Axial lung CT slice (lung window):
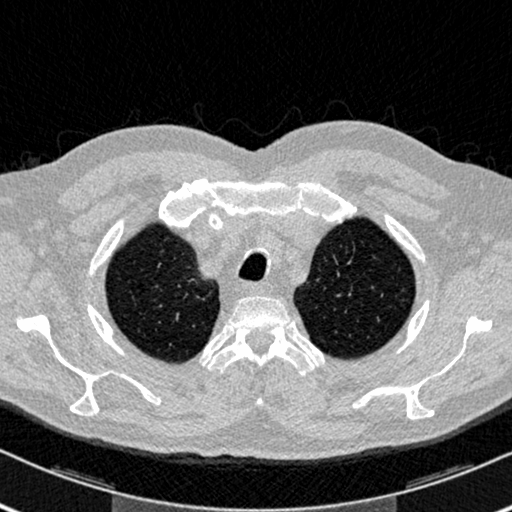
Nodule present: no